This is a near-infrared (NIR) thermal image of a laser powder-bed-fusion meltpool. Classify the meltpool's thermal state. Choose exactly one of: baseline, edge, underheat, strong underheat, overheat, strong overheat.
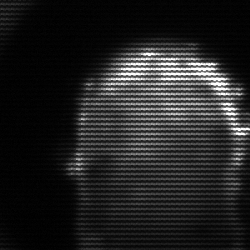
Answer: baseline